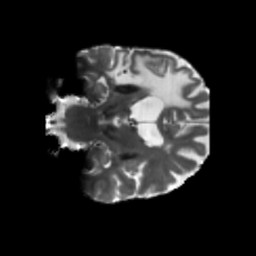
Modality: T2w
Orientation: coronal
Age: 52
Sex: male
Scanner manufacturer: siemens
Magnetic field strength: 3 T
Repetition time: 5.47 s
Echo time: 0.0854 s